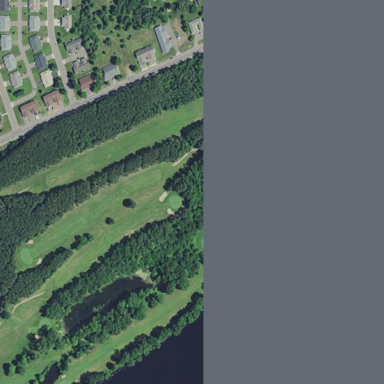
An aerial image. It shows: Golf course surrounded by greenery.